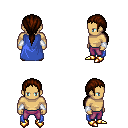
a pixel art fantasy rpg character, male body template, human, tanned skin, blue cape, magenta pants, brown ponytail hairstyle, white cloth bracers, gold boots, four views (front, back, left, right), 2x2 character sprite sheet, small pixel art, hard edges, no anti-aliasing